Aerial crown-view tile of a tropical tree (Barro Colorado Island, Panama), acquired 20240813:
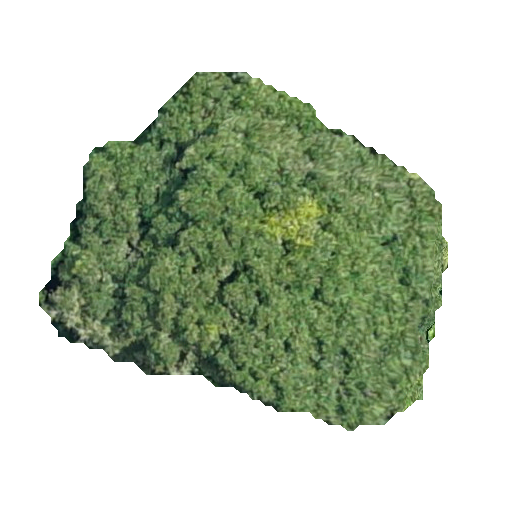
Species: Prioria copaifera
GBIF accepted scientific name: Prioria copaifera
Crown area: 150.01 m²